Question: I have four buttons and one segue. When any of these buttons get touch up inside event, it will load respective images on the destination view controller. For that, I am recognizing buttons through their tag property [each button (0,1,2,3)]. Here is my code:
'''
- (IBAction)Session1Btn:(id)sender {
[self performSegueWithIdentifier:@"isSection" sender:self];
}
- (IBAction)Session2Btn:(id)sender {
[self performSegueWithIdentifier:@"isSection" sender:self];
}
- (IBAction)Session3Btn:(id)sender {
[self performSegueWithIdentifier:@"isSection" sender:self];
}
- (IBAction)Session4Btn:(id)sender {
[self performSegueWithIdentifier:@"isSection" sender:self];
}
- (void)prepareForSegue:(UIStoryboardSegue *)segue sender:(id)sender {
SectionViewController *sVC=[segue destinationViewController];
if([segue.identifier isEqualToString:@"isSection"])
{
// the following line gives an error!
NSInteger tagIndex = [(UIButton *)sender tag];
[sVC setSelectedButton:[NSNumber numberWithInteger:tagIndex]];
}
}
'''
However I am getting the following error:

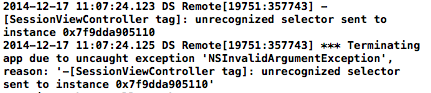
Answer: You must have written event like this:
'''
- (IBAction)buttonPressed:(id)sender
{
[self performSegueWithIdentifier:@"isSection" sender:sender];
}
'''
Same way for all your buttons.
Now add one variable 'UIButton *selectedButton' in . and update your button event methods like below:
'''
- (IBAction)buttonPressed:(id)sender
{
selectedButton = (UIButton *)sender;
[self performSegueWithIdentifier:@"isSection" sender:sender];
}
'''
And now you have 'selectedButton' reference, which can be used in other methods. So that,
'''
- (void)prepareForSegue:(UIStoryboardSegue *)segue sender:(UIButton *)sender {
SectionViewController *sVC=[segue destinationViewController];
if([segue.identifier isEqualToString:@"isSection"])
{
[sVC setSelectedButton:[NSNumber numberWithInteger: selectedButton.tag]];
}
}
'''